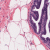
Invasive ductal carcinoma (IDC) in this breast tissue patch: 0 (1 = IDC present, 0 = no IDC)